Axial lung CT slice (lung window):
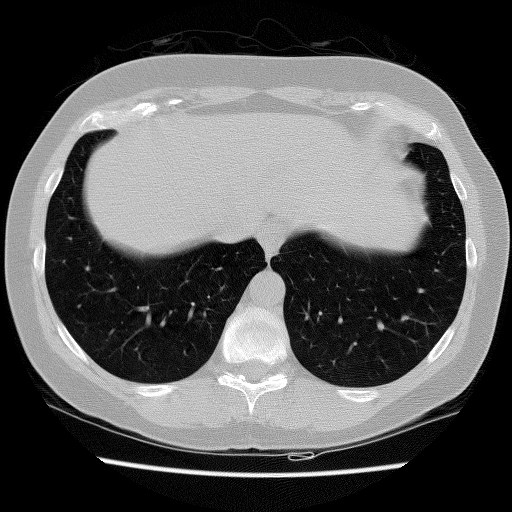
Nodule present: no